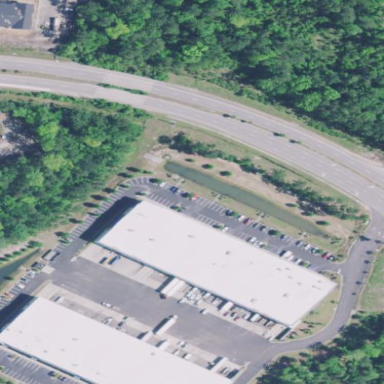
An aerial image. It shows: Warehouse building.